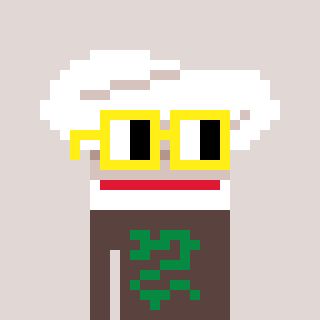
a pixel art character with square yellow glasses, a chef hat-shaped head and a darkbrown-colored body on a warm background